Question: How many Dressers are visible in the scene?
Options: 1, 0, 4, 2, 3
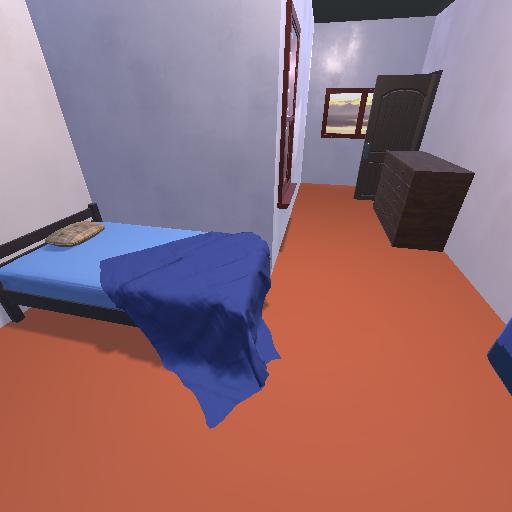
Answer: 1